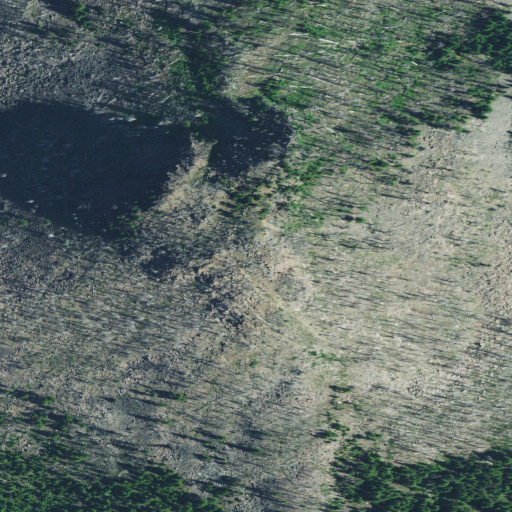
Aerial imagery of mountain in Oregon named Pyramid Butte containing grassland, shrub, evergreen forest, and barren land